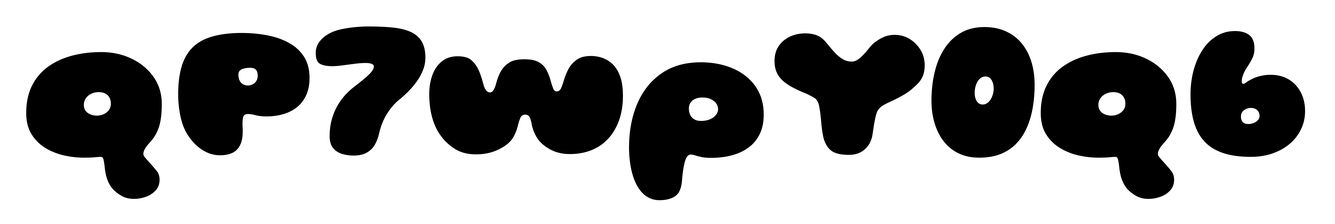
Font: Gluten_Black